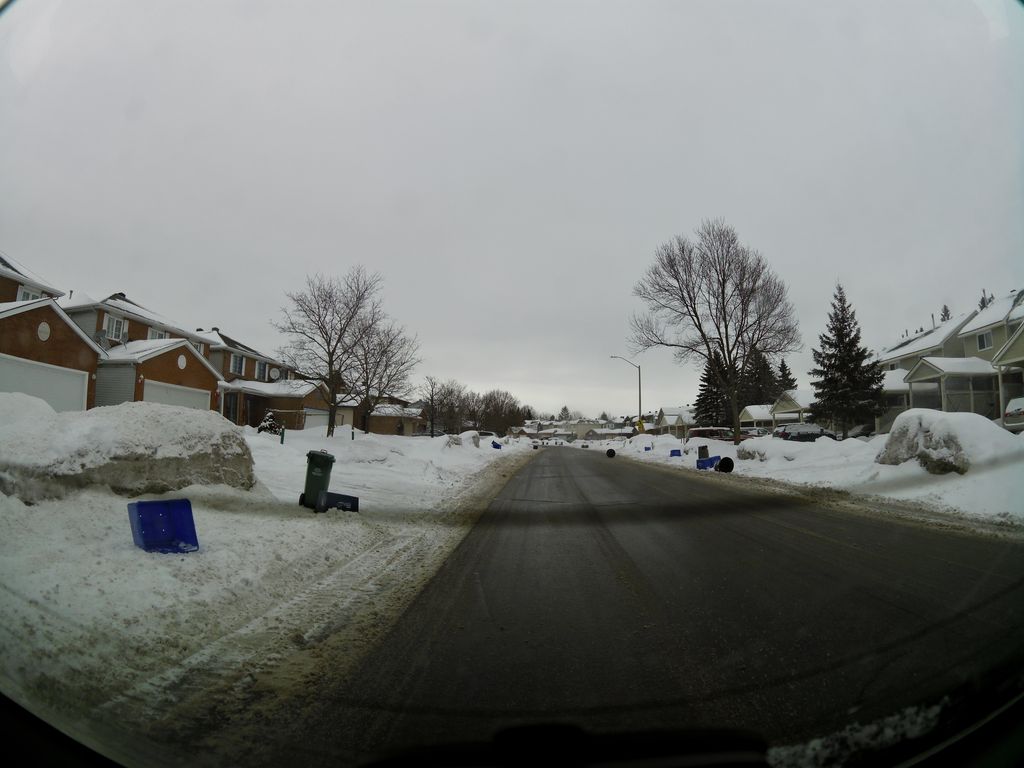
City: ottawa-gatineau